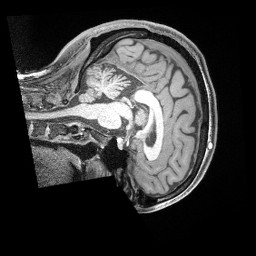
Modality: T1w
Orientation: sagittal
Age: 36
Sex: male
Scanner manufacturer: siemens
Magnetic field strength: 3 T
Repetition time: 2 s
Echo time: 0.00211 s